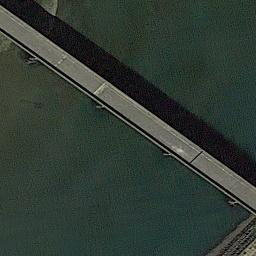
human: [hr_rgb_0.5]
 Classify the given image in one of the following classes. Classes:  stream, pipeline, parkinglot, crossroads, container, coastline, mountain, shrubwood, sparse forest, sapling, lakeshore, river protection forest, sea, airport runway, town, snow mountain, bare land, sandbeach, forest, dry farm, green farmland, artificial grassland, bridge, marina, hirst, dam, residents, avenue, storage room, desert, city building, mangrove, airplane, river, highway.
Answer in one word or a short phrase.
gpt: bridge